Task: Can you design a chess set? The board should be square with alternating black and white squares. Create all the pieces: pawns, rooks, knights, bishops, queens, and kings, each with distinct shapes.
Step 4315:
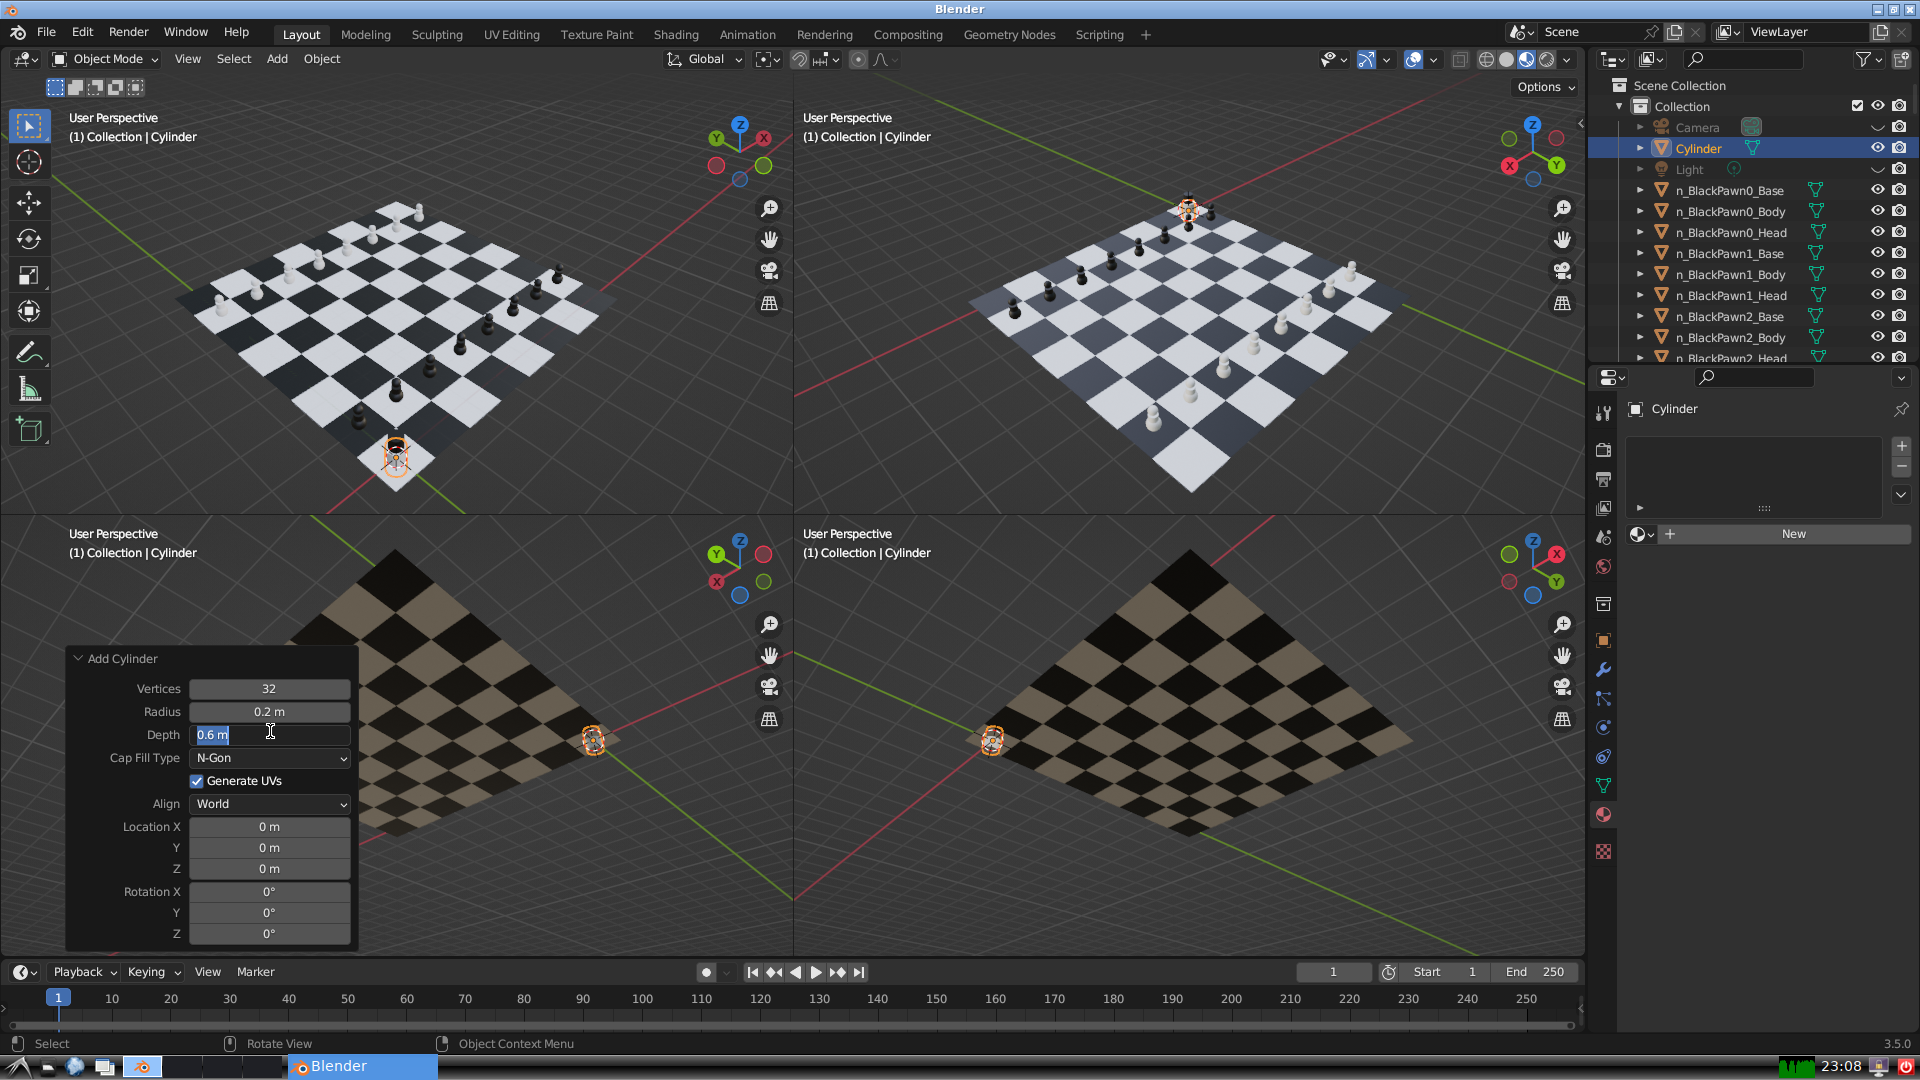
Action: input_text: 0.1